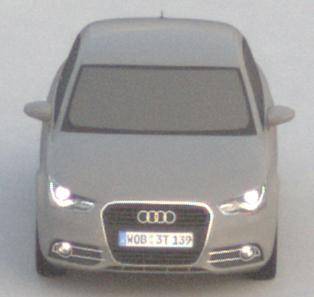
Make: Audi
Model: A1 Sportback 1.2 TFSI
Detailed model: A1 (8X) Sportback
Model produced from: 2012/03
Model produced until: 2014/11
Doors: 5
Color: gray
Road condition: dry road
Daytime: sunrise or sunset
Contrast: low contrast